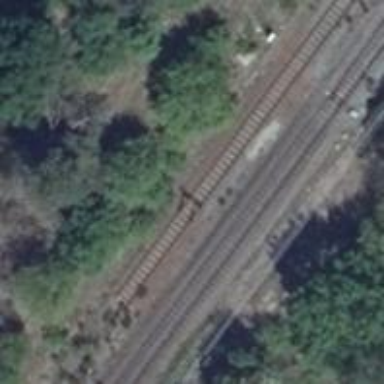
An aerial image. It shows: Rail yard with electrified contact lines for the trains.